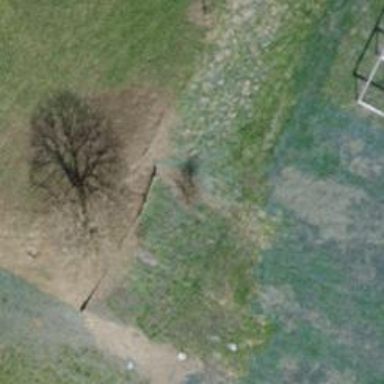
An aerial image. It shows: Urban area featuring tree as natural element.